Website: apple
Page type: customer-info-address
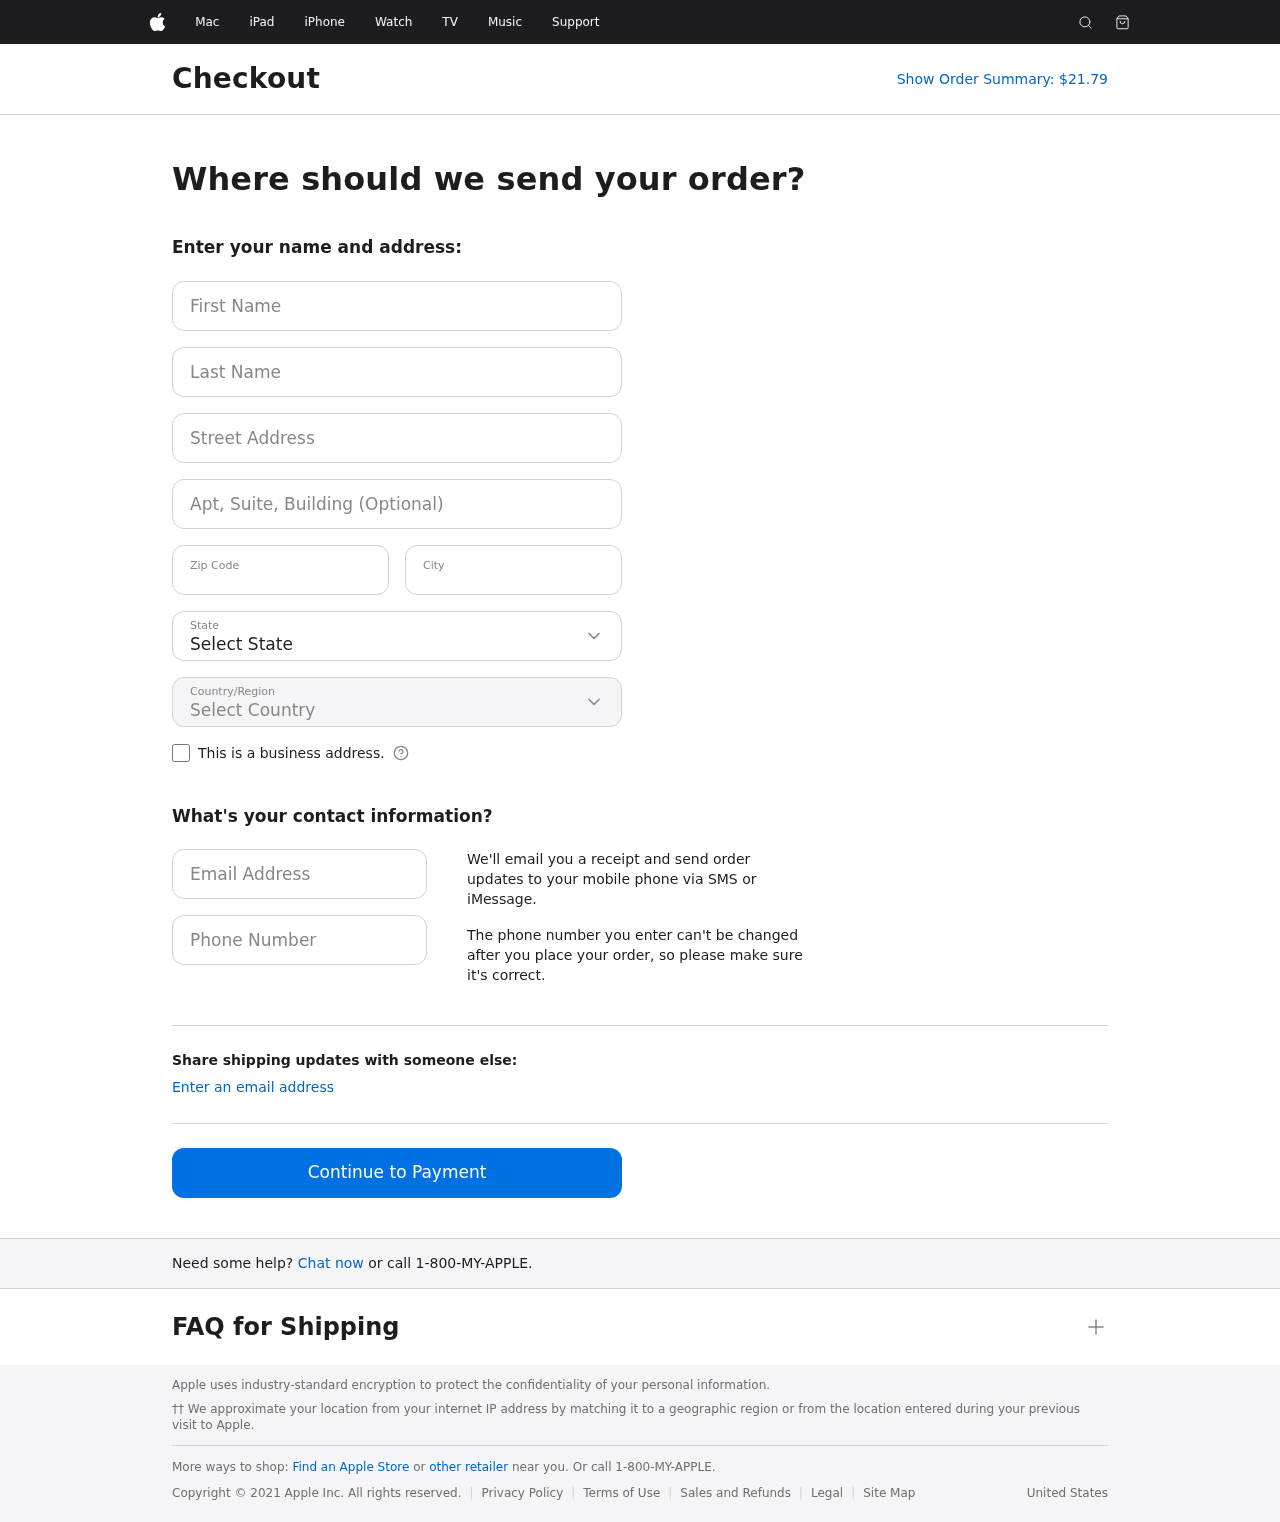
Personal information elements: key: PII_CITY
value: East Rogerbury
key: PII_COUNTRY
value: United States
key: PII_EMAIL
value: ginakennedy@yahoo.com
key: PII_FIRSTNAME
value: Gina
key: PII_LASTNAME
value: Kennedy
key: PII_PHONE
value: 9154444712
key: PII_POSTCODE
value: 14315
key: PII_STATE
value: Hawaii
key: PII_STREET
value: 1244 Summer Cliff
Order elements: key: ORDER_TOTAL
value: Show Order Summary: $21.79